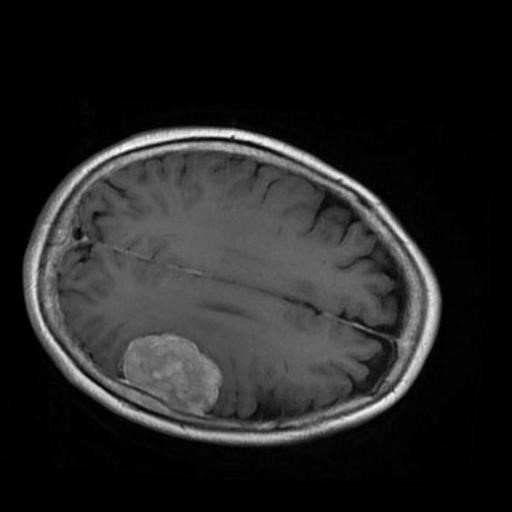
Label: brain_menin